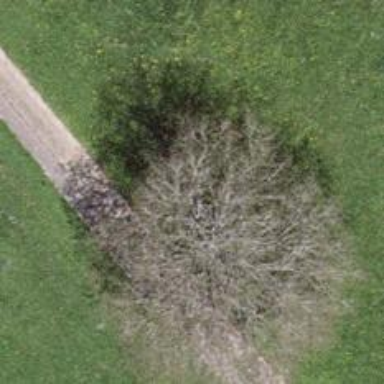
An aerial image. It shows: Agricultural area with deciduous broadleaved trees.